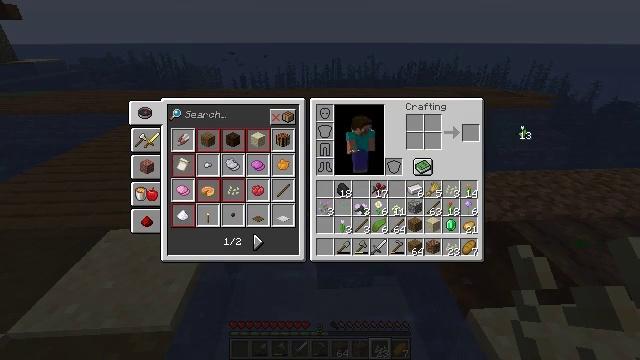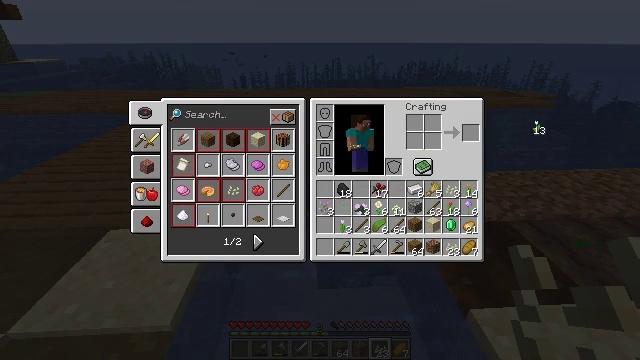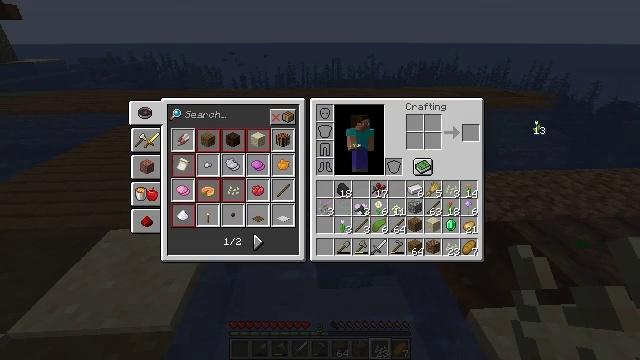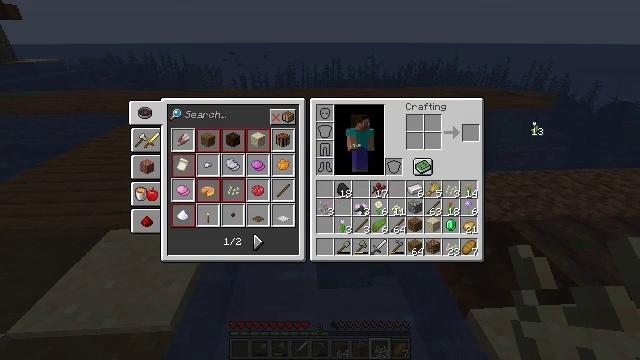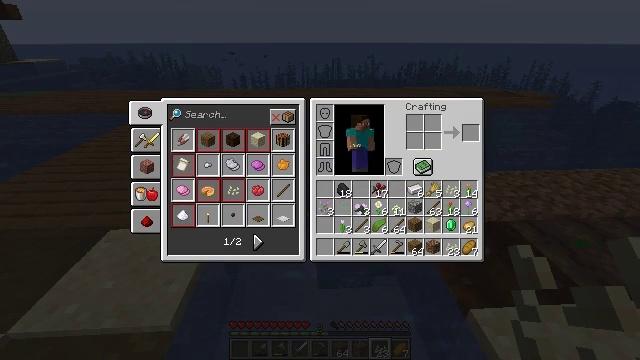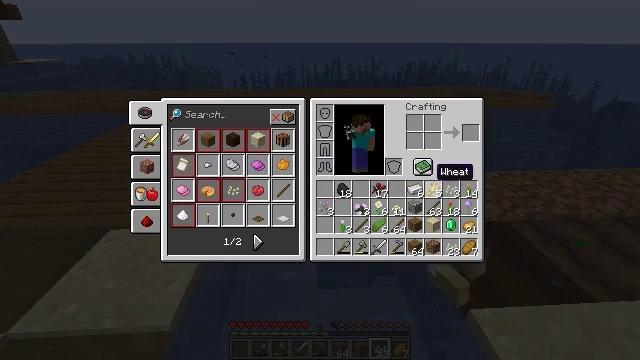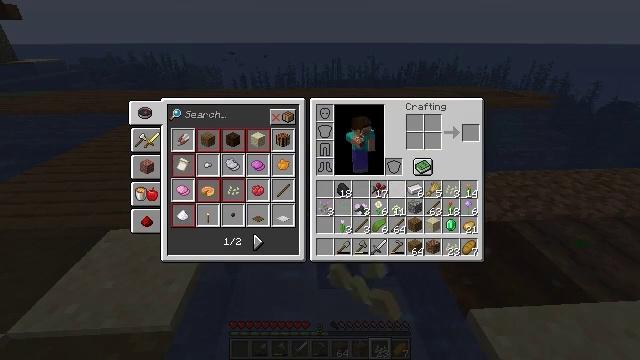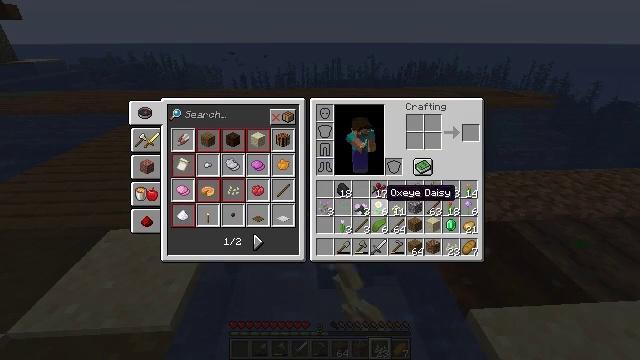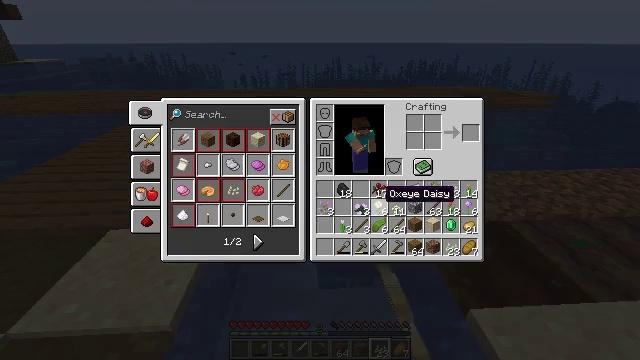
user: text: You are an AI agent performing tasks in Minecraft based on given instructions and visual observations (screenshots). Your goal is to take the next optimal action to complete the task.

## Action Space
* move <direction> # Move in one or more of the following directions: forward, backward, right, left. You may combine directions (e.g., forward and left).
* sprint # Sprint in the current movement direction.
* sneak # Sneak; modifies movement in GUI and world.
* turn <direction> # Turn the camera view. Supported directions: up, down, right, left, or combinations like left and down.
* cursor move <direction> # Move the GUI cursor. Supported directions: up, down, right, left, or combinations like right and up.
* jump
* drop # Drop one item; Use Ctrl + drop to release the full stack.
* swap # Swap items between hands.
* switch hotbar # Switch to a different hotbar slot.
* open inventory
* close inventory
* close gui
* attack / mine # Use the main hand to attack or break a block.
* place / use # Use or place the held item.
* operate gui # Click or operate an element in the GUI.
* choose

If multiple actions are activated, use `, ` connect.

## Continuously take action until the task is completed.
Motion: motion action
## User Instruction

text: Remove a white tulip from the inventory.
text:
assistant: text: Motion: cursor move right, operate gui
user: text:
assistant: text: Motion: operate gui
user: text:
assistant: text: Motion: operate gui
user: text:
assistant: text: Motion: cursor move left and down
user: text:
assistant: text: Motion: cursor move left and down
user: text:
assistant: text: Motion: cursor move left and down
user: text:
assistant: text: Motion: cursor move left
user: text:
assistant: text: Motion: no_op
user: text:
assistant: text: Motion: no_op